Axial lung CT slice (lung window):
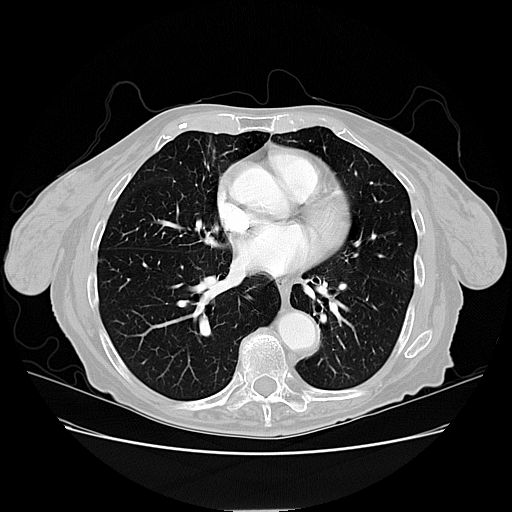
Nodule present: no